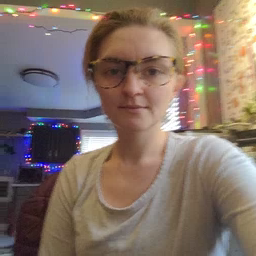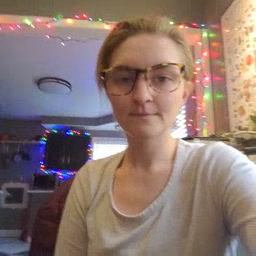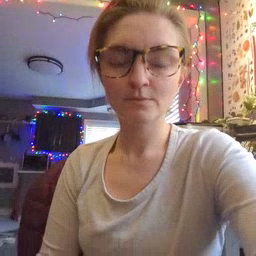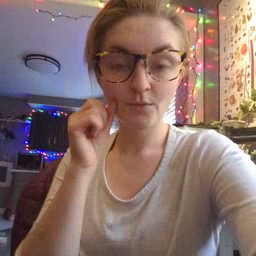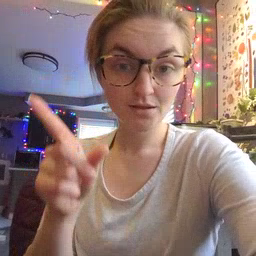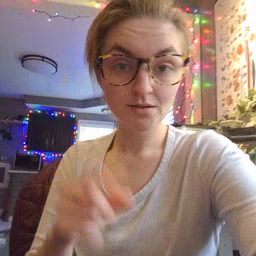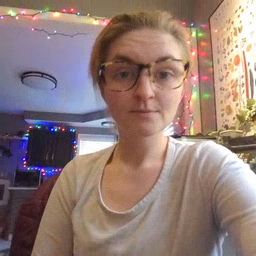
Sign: awake